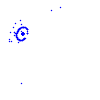
Particle: proton